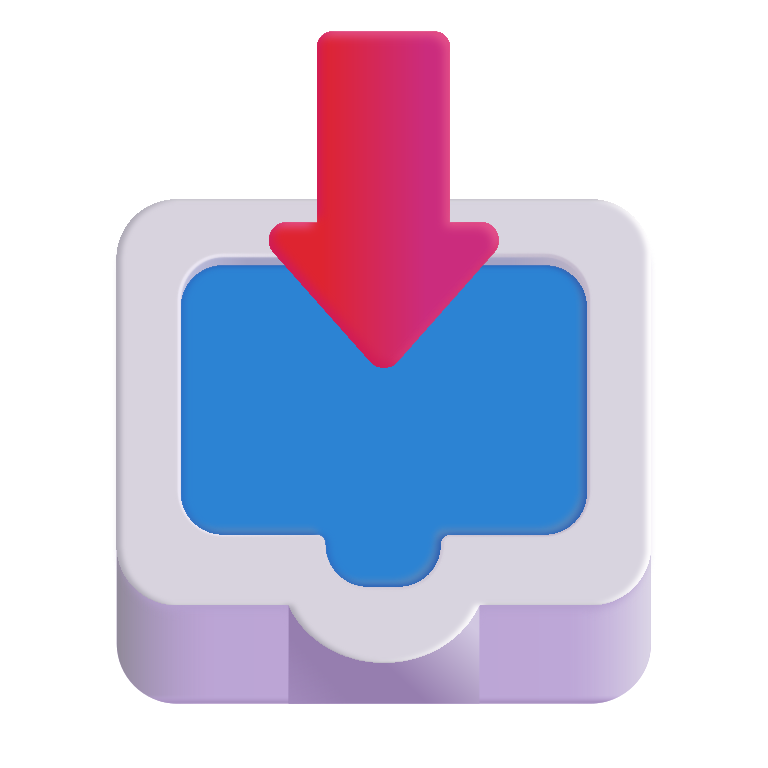
inbox tray color